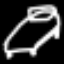
Label: bed